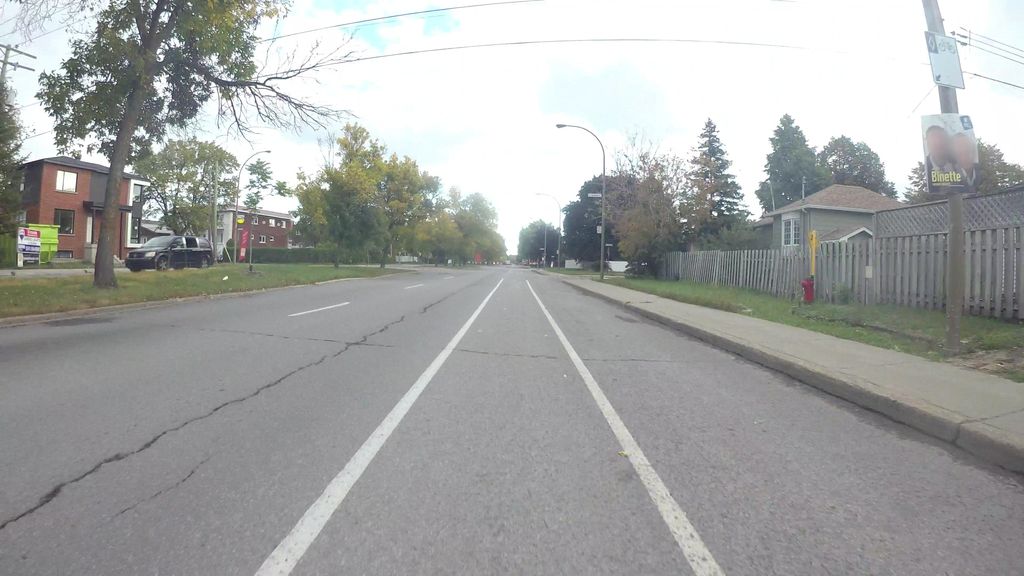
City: montreal